Aerial crown-view tile of a tropical tree (Barro Colorado Island, Panama), acquired 20240813:
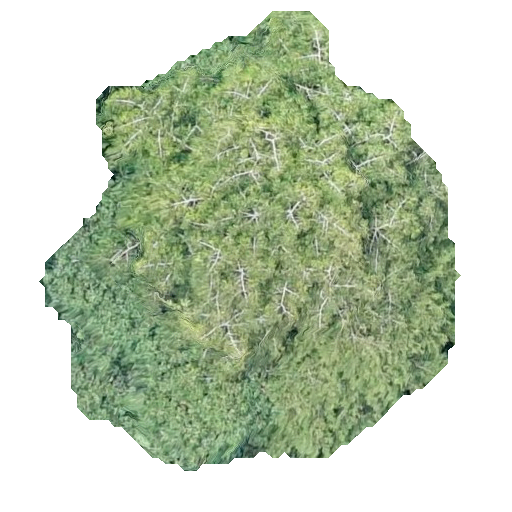
Species: Virola surinamensis
GBIF accepted scientific name: Virola surinamensis
Crown area: 203.044 m²